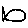
Label: fish